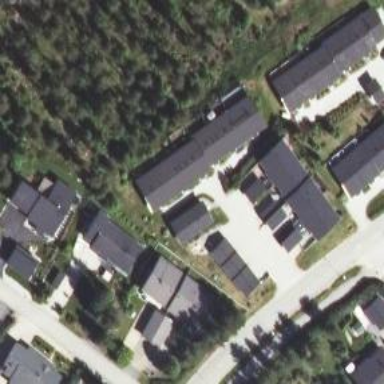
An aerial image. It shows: Terrace building.